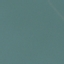
Label: SeaLake